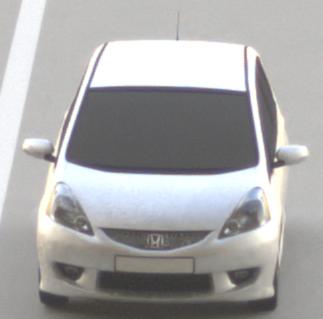
Make: Honda
Model: Jazz 1.2
Detailed model: Jazz (III) (11/08 - 04/11)
Model produced from: 2008/11
Model produced until: 2010/10
Doors: 5
Color: white
Road condition: dry road
Daytime: morning or afternoon
Contrast: medium contrast